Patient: sex F, age 68
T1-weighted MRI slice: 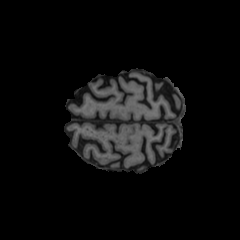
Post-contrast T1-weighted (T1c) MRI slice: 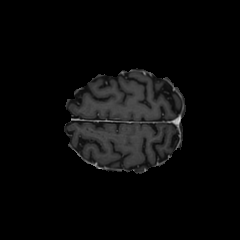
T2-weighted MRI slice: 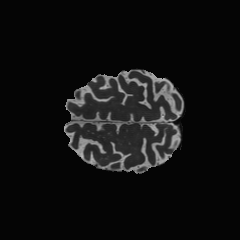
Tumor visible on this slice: no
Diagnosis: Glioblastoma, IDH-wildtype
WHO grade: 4